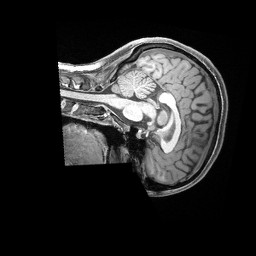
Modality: T1w
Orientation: sagittal
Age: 22
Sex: female
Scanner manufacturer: siemens
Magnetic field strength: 3 T
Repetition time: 2.4 s
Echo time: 0.00228 s